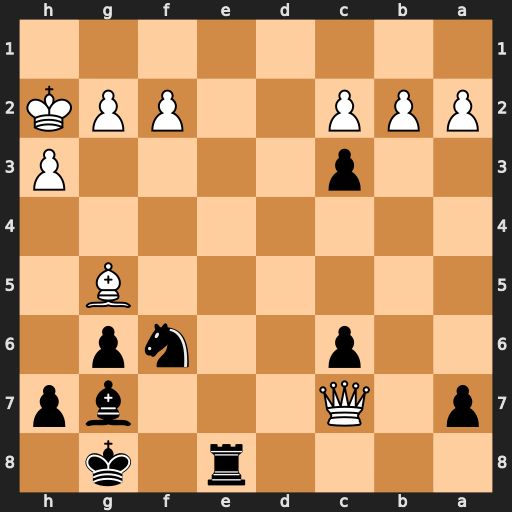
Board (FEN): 4r1k1/p1Q3bp/2p2np1/6B1/8/2p4P/PPP2PPK/8
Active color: b
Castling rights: -
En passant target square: -
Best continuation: Ng4+ hxg4 Be5+ Qxe5 Rxe5